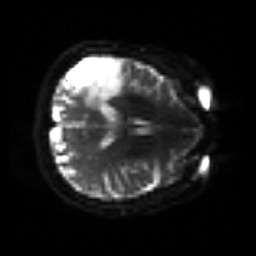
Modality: sbref
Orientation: axial
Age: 59
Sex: female
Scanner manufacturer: siemens
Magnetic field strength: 3 T
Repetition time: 3.2 s
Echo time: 0.081 s